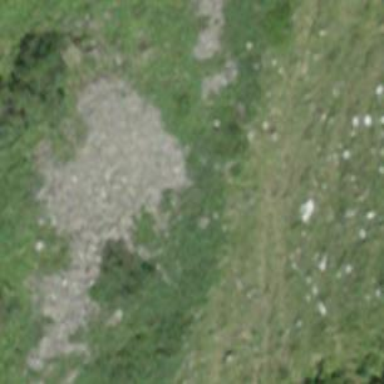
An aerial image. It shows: Natural scree.